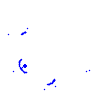
Particle: proton